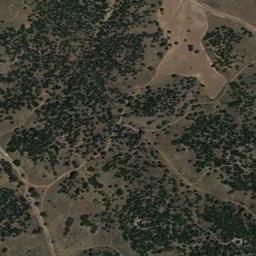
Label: chaparral